Field crop: maize
Growth stage: 2
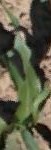
Species: maize